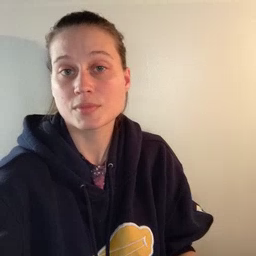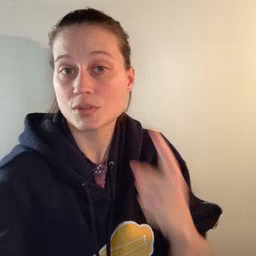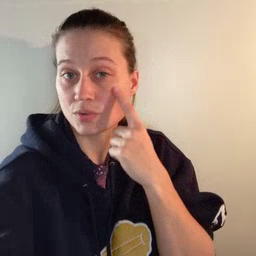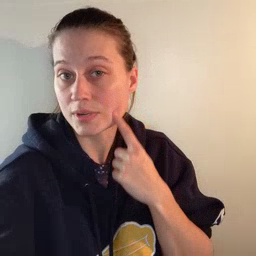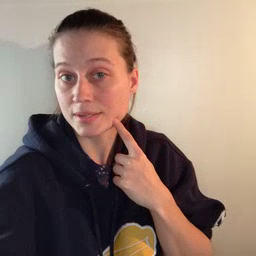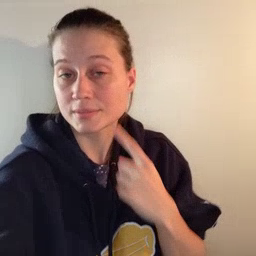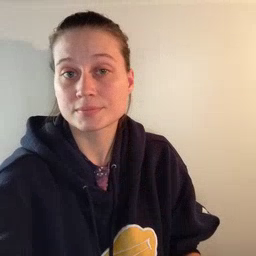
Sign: cry